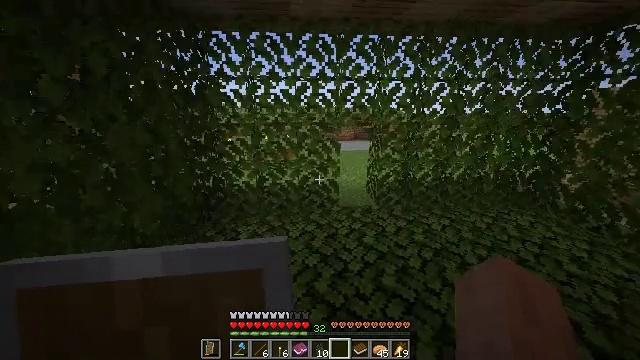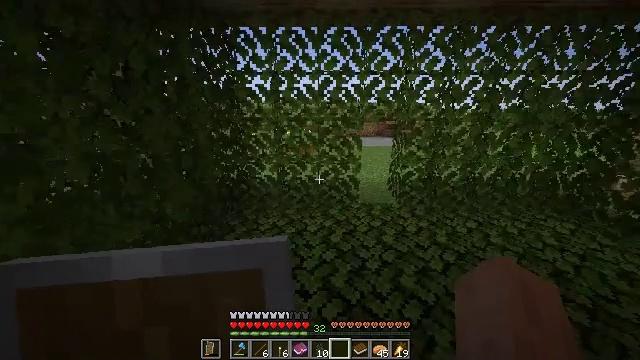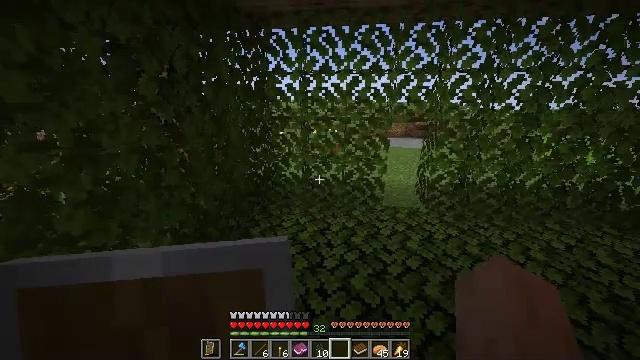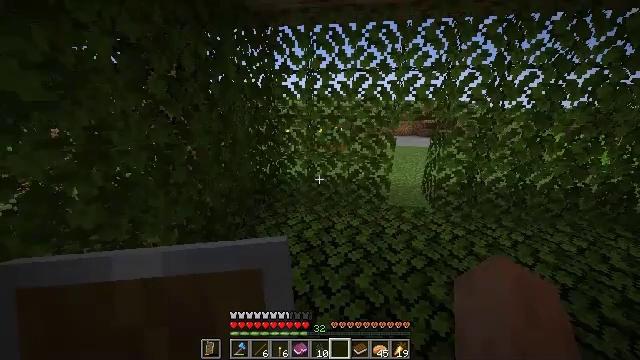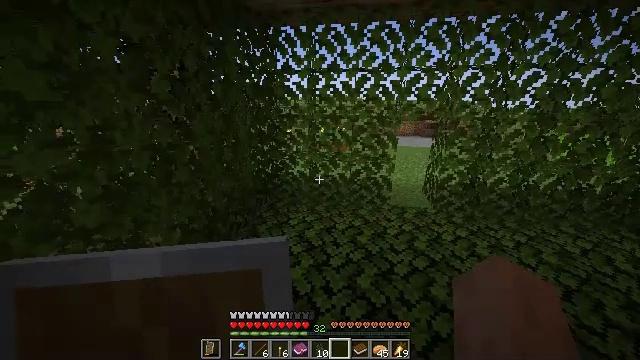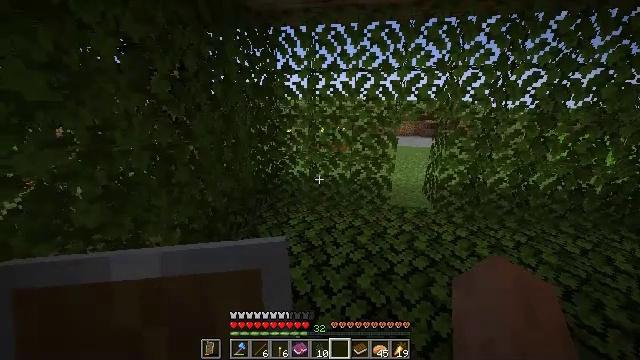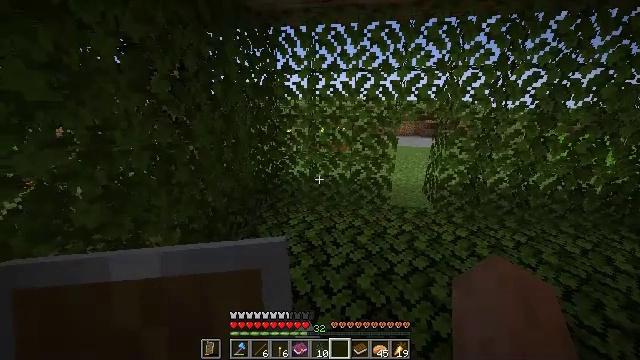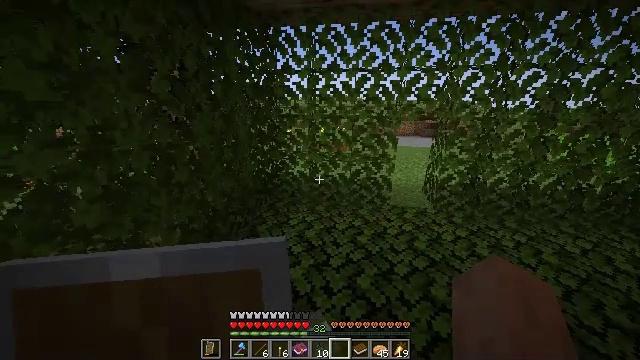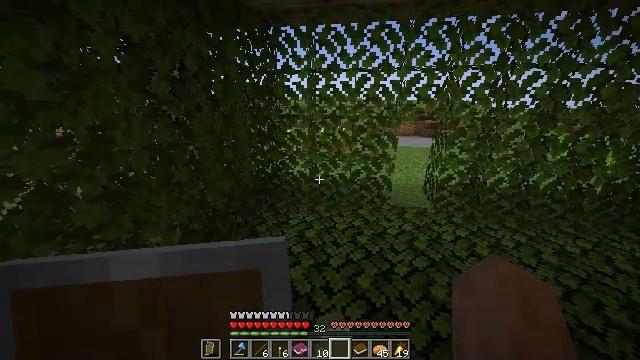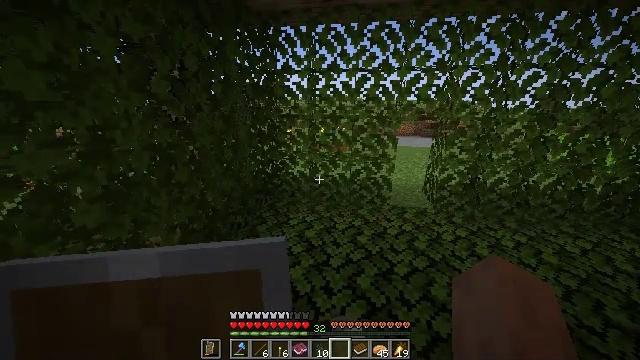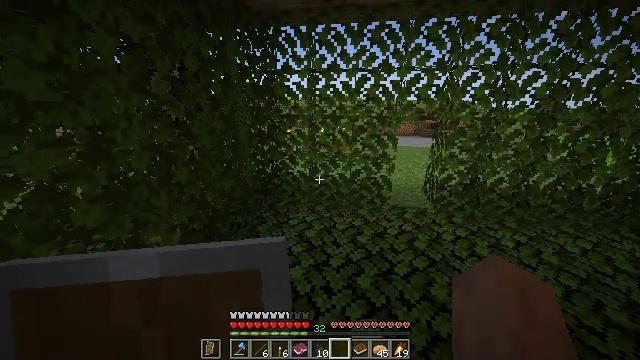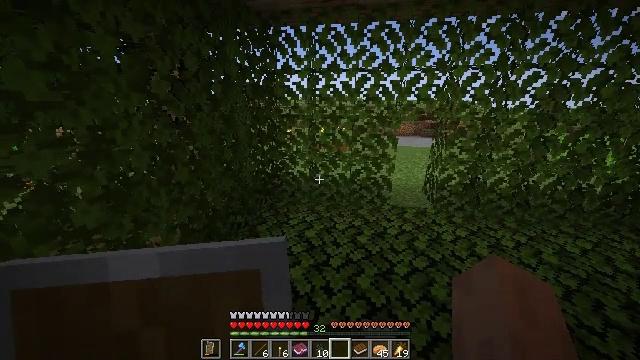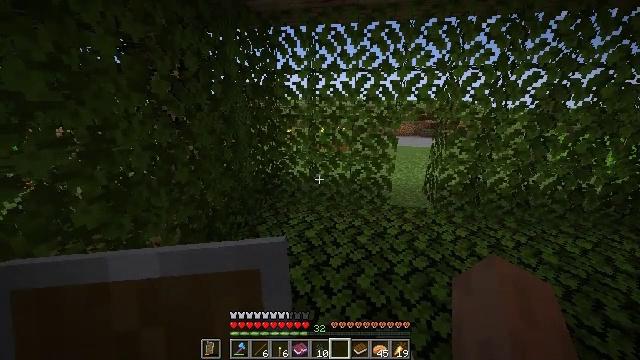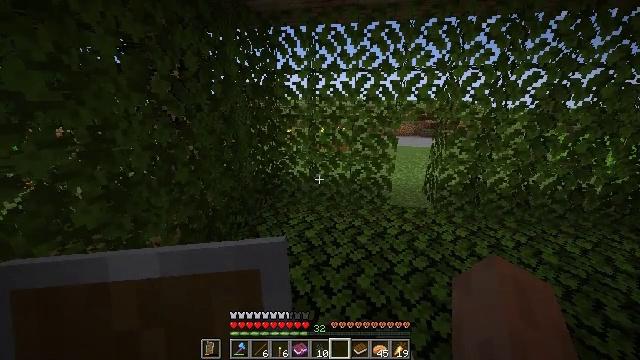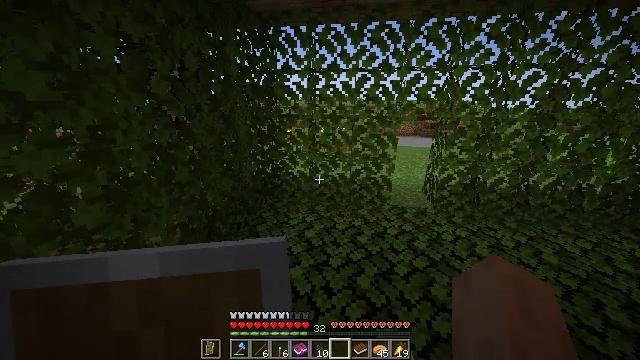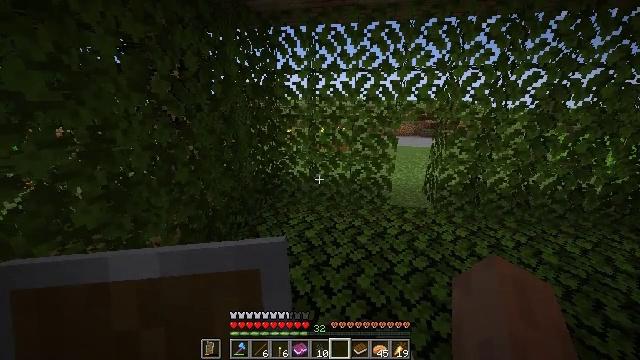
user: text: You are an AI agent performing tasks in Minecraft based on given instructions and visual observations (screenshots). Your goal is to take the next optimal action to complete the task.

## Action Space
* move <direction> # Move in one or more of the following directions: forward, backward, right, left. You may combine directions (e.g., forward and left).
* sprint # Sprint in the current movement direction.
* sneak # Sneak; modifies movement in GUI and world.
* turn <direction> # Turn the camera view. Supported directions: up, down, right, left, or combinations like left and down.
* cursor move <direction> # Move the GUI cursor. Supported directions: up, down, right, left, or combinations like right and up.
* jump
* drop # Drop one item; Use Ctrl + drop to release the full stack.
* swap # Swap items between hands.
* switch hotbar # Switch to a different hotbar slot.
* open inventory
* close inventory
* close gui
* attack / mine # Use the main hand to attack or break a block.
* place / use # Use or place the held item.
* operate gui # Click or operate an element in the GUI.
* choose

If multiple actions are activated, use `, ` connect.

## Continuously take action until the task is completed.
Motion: motion action
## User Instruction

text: Drop a suspicious stew.
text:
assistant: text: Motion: move forward and move left, sprint, turn left and down, jump
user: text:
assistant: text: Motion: move forward and move left, sprint, turn left, jump
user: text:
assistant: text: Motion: move forward and move left, sprint, turn left
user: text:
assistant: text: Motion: move forward and move left, sprint
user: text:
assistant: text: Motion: move forward, sprint, jump
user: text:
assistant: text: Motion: move forward, sprint, jump
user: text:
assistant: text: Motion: move forward, sprint, jump
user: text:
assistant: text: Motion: move forward, sprint, jump
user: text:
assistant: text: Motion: move forward, sprint, jump
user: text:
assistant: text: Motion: move forward, sprint, jump
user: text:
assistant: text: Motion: move forward, sprint
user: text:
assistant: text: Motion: move forward, sprint
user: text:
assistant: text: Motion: move forward, sprint
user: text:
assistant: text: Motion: move forward and move left, sprint
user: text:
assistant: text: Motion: move forward and move left, sprint
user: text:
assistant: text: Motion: move forward and move left, sprint, jump
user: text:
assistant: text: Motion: move forward and move left, sprint, jump
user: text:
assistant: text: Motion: move forward and move left, sprint, jump
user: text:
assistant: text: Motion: move forward and move left, sprint, jump
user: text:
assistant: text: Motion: move forward and move left, sprint, turn right, jump
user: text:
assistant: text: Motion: move forward and move left, sprint, turn right, jump
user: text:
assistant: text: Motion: move forward and move left, sprint, turn right, jump
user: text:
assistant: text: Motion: move forward and move left, sprint, turn right
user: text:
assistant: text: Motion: move forward and move left, sprint, turn right and down, jump
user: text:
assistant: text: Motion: move forward and move left, sprint, turn right and down, jump
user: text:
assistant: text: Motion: move forward and move left, sprint, turn right, jump
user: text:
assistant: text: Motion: move forward and move left, sprint, turn right
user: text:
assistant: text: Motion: move forward and move left, sprint
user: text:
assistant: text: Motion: move forward and move left, sprint, jump
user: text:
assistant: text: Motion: move forward and move left, sprint, jump